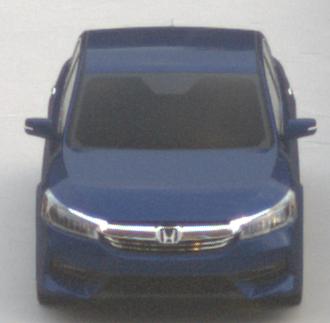
Make: Honda
Model: Accord Hybrid
Detailed model: 9. Generation
Model produced from: 2015
Model produced until: 2019
Doors: 4
Color: blue
Road condition: dry road
Daytime: sunrise or sunset
Contrast: low contrast